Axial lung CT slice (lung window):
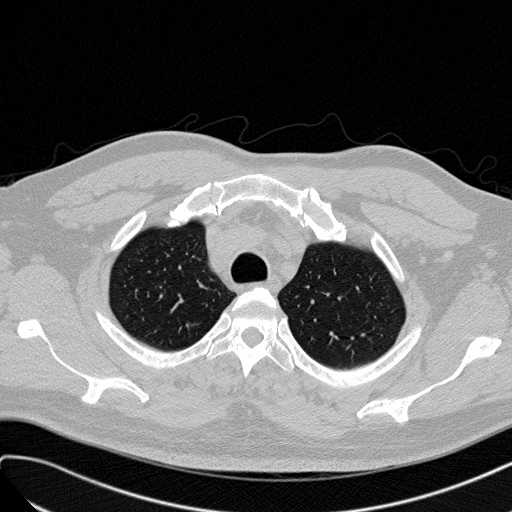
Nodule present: no